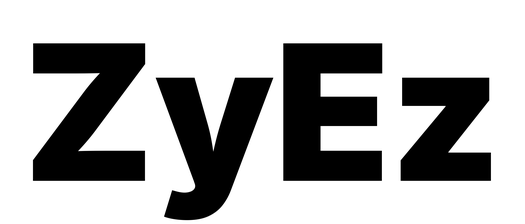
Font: Inter_Black